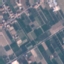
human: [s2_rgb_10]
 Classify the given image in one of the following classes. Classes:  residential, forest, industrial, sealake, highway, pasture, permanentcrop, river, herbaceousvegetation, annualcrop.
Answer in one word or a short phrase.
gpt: PermanentCrop